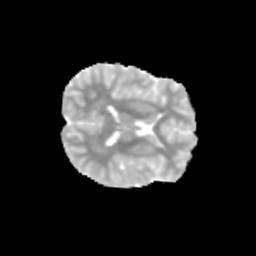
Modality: MD
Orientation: axial
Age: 13
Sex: male
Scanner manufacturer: siemens
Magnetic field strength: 3 T
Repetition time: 3.8 s
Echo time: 0.07 s